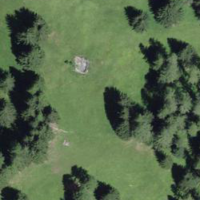
EUNIS habitat code: 43
Species observed at this site:
Turdus philomelos